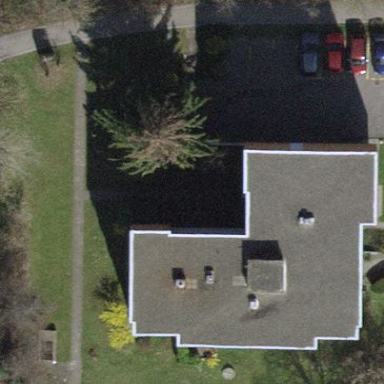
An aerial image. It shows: Flat-roofed building.